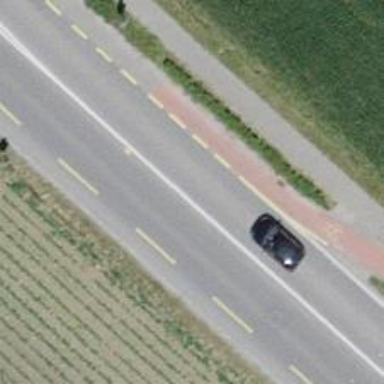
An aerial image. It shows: Secondary road with asphalt surface and dedicated cycle lane.